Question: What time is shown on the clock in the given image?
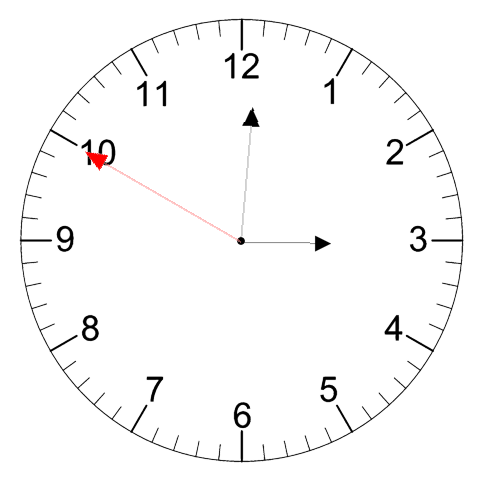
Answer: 03:00:50